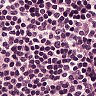
Metastatic tissue present: no